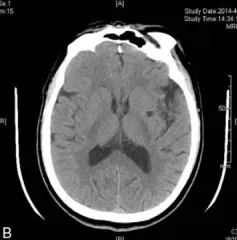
Eleven days following anti-platelet treatment, the repeated brain CT showed hypodensity in the left putamen, suggestive of an old cerebral infarction (B).
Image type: radiology (ct)